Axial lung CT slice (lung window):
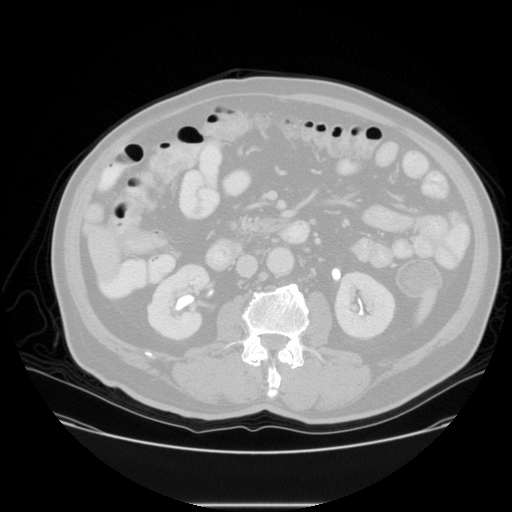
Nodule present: no